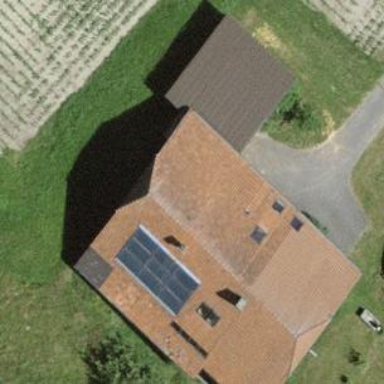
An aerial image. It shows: Farm building.